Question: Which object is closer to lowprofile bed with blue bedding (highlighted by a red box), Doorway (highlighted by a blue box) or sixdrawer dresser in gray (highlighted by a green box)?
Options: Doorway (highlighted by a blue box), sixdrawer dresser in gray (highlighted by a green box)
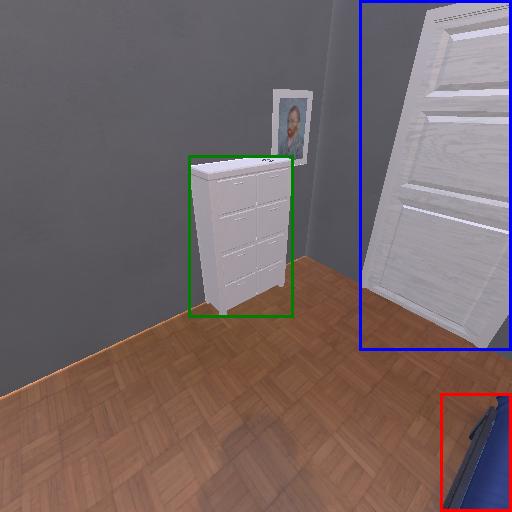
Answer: Doorway (highlighted by a blue box)